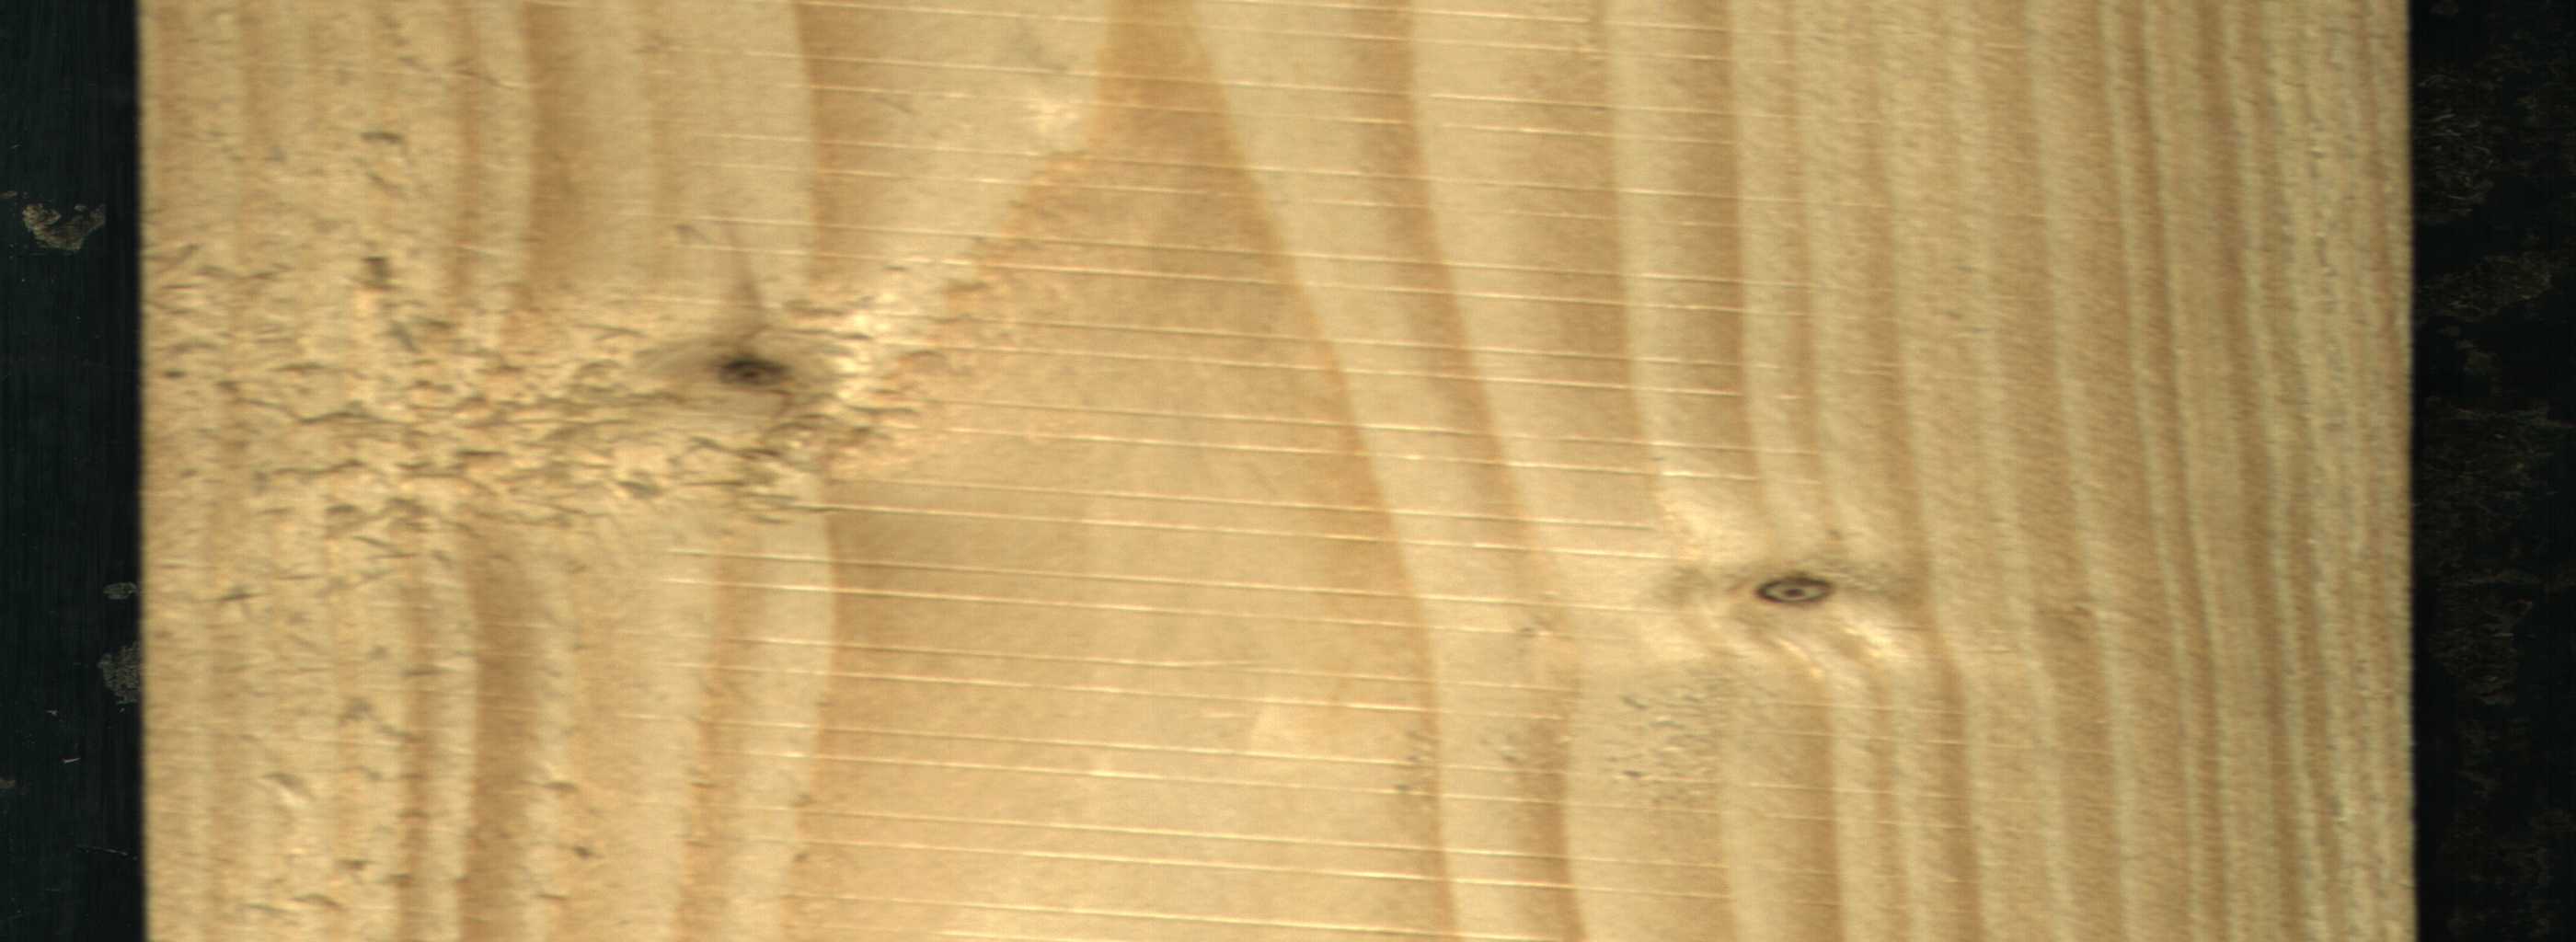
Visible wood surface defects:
Dead_Knot
Live_Knot